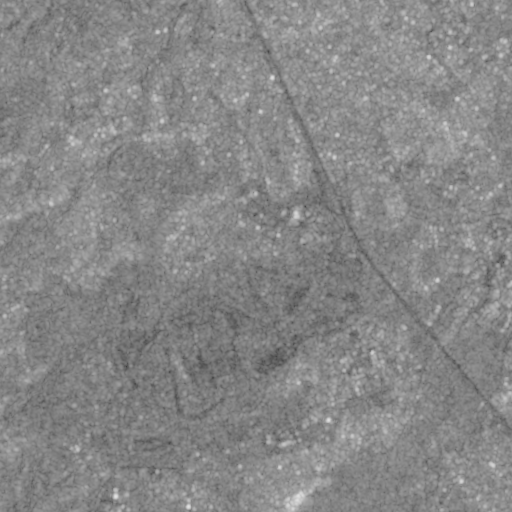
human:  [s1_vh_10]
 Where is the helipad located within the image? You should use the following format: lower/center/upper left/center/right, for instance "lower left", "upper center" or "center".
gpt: The helipad is located in the lower center of the image.
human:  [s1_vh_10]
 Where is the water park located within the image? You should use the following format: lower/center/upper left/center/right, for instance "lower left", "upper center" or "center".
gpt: The water park is located in the center right of the image.
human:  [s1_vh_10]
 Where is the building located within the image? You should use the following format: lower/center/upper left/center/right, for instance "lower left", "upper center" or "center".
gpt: There is no building in the image.

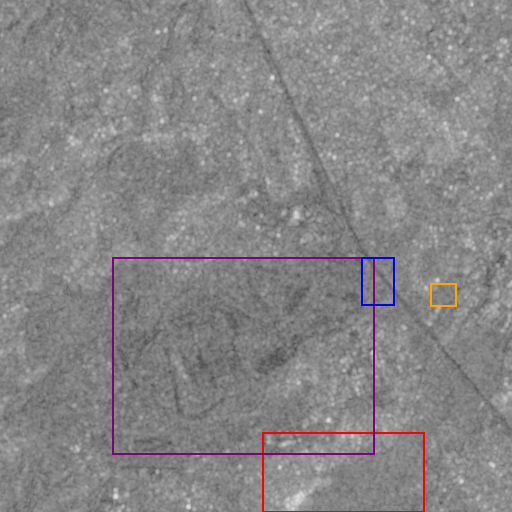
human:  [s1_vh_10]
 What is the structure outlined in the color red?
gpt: The structure outlined in red is a crop field.
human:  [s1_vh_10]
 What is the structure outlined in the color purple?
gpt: The structure outlined in purple is a park.
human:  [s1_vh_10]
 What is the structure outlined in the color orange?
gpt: The structure outlined in orange is a parking lot.
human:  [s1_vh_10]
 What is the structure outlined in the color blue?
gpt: The structure outlined in blue is a water park.
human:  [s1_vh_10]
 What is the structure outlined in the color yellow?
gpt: There is no yellow outline.